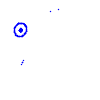
Particle: pion